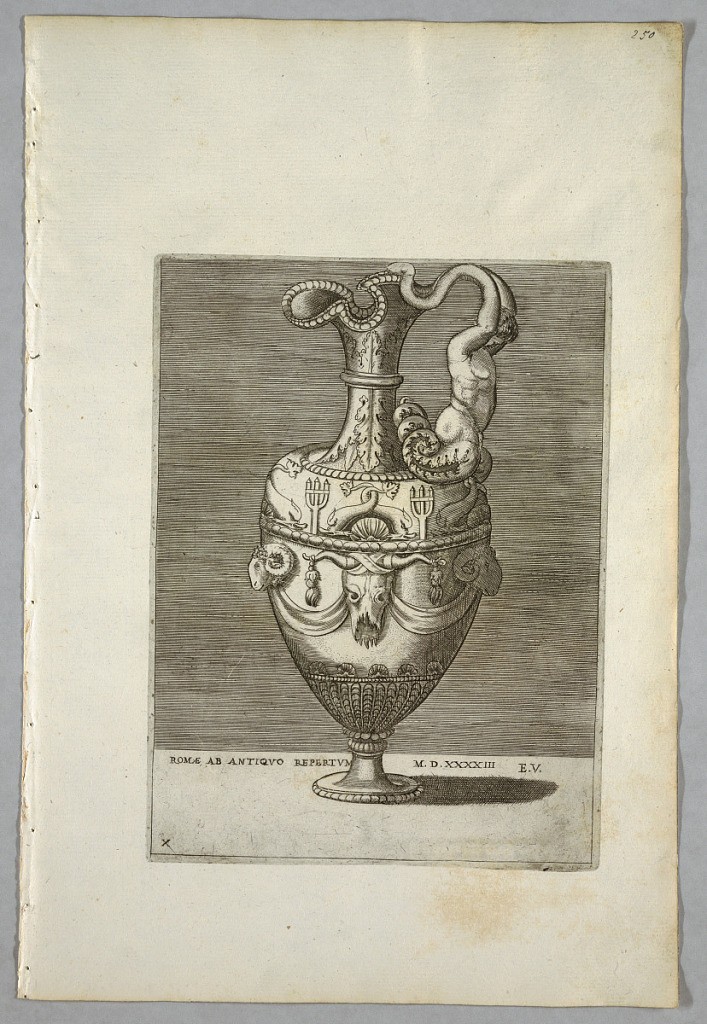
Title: Vase (Plate 10 of a Series)
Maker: Enea Vico, Italian, 1523–1567
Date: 1543
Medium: Black ink on paper
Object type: Print
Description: Vertical rectangle. An ewer with the handle composed of a half-figure with arms ending in snakes. The bowl is decorated with dolphins, tridents and an ox's skull with festoons. Inscribed below: "ROMAE AB ANTIQVO REPERTVM MD XXXXIII" and "A.E.V." on a tablet.